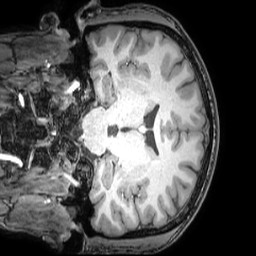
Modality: T1w
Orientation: coronal
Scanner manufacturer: philips
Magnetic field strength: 3 T
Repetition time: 0.008 s
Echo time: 0.0035 s